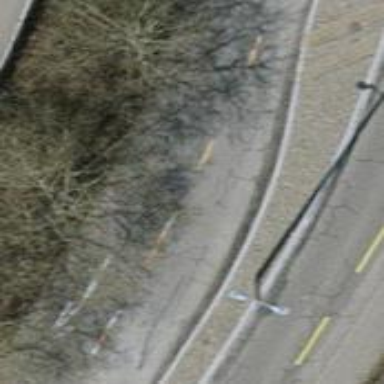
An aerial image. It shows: Secondary road with asphalt surface. It has trolley wires for electric trolleys.